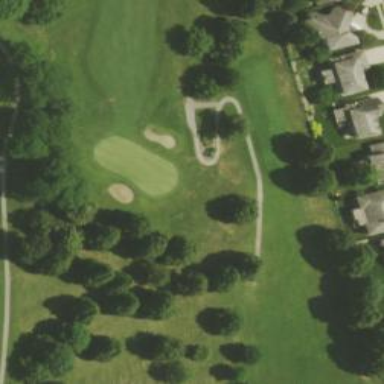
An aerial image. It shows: Path used for both walking and golf.